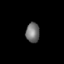
Tissue: skin
Cell type: Others
Senescence score: 0.7445
Nuclear area (px): 266
Mean DAPI intensity: 114.184